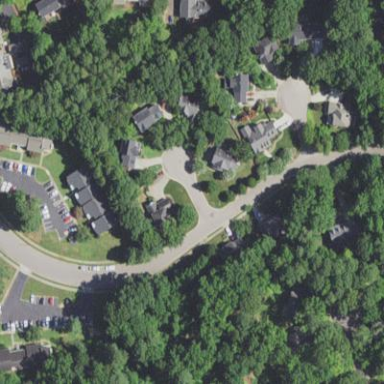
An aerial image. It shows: Residential area within neighborhood.